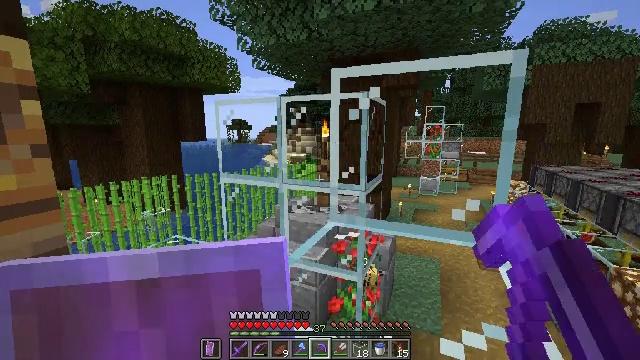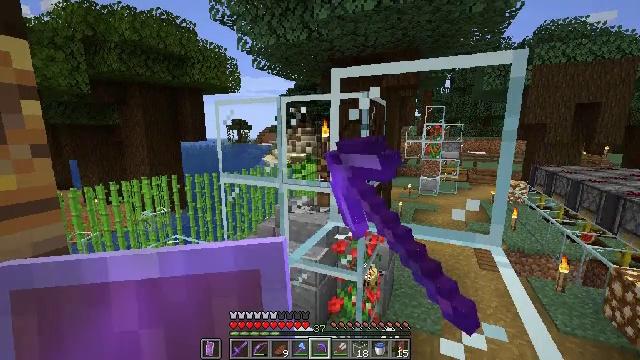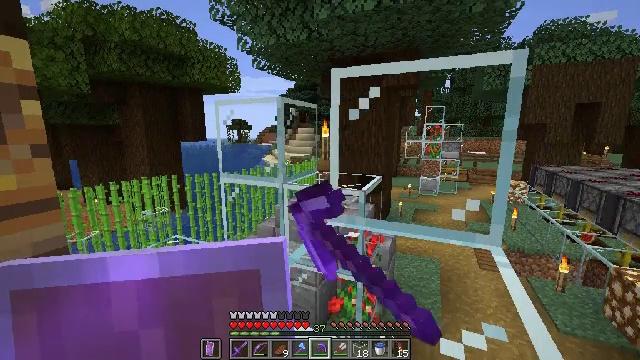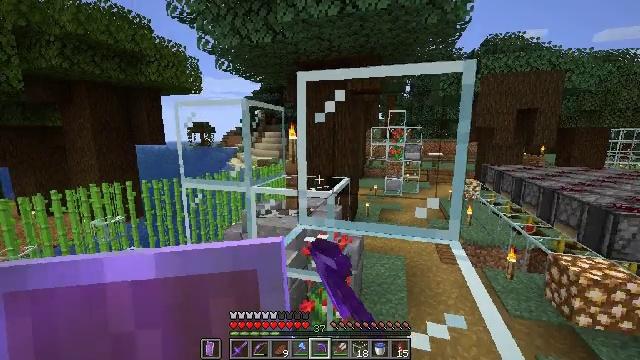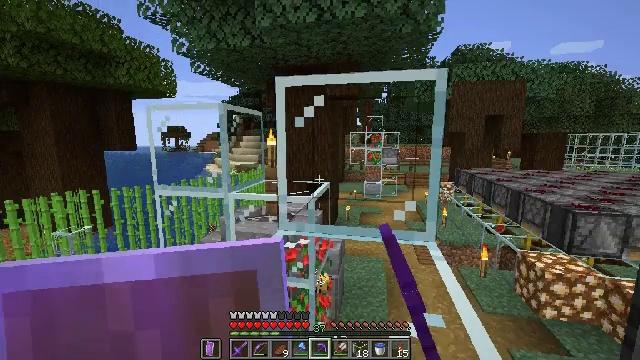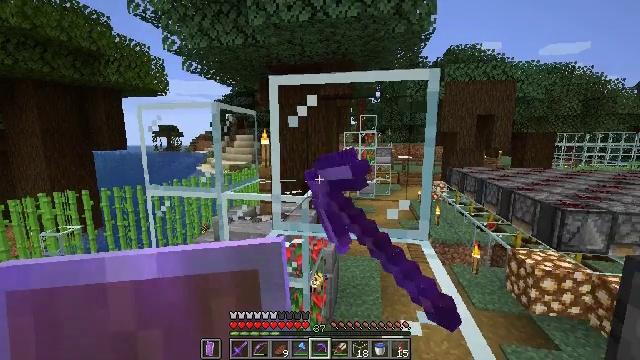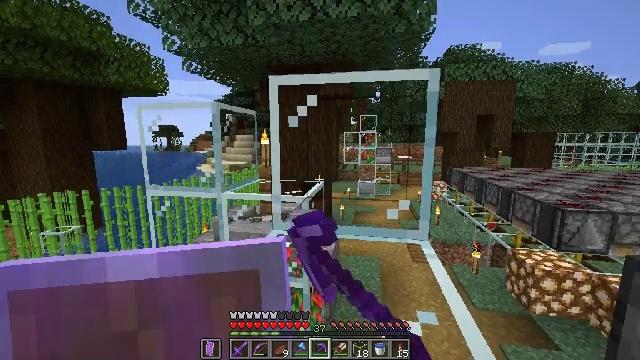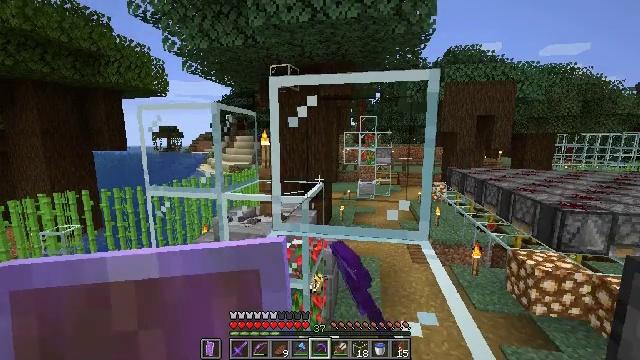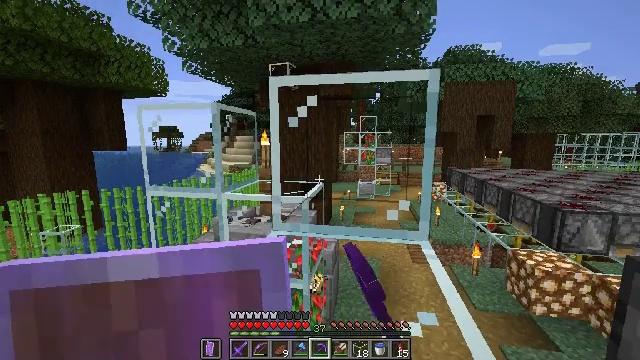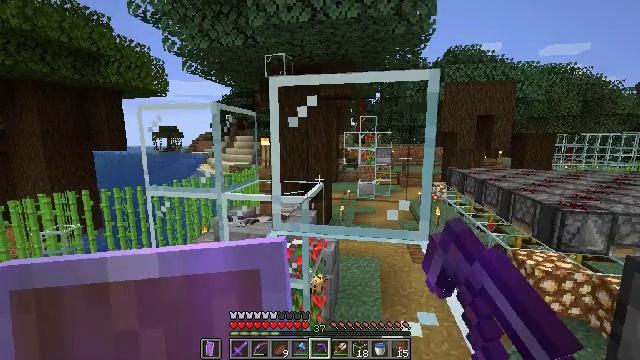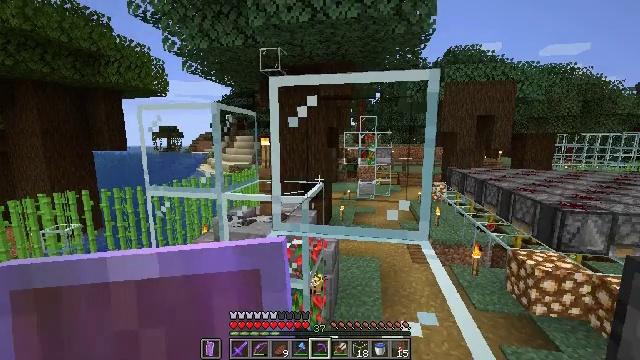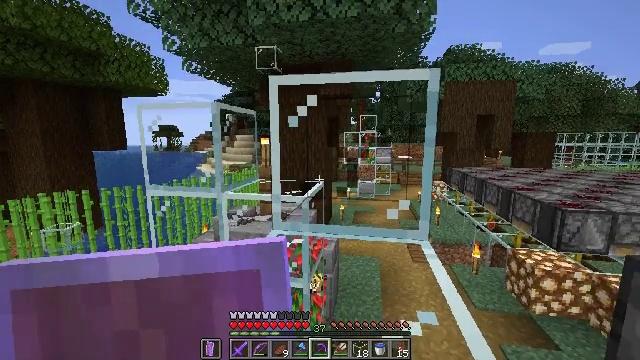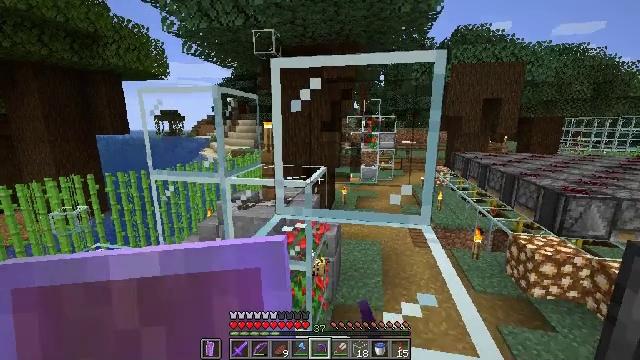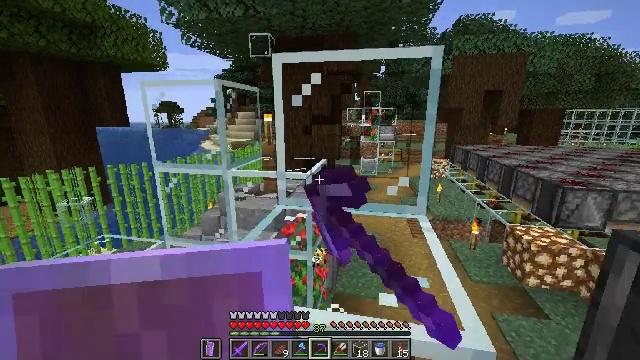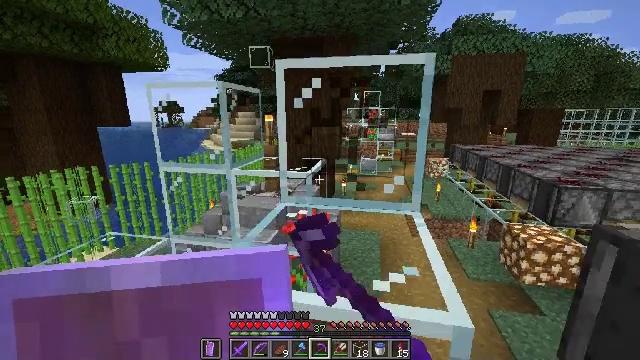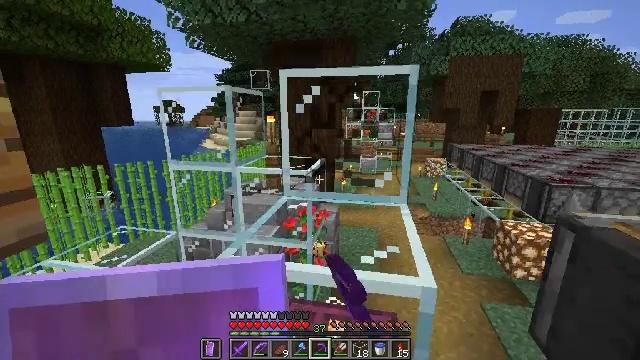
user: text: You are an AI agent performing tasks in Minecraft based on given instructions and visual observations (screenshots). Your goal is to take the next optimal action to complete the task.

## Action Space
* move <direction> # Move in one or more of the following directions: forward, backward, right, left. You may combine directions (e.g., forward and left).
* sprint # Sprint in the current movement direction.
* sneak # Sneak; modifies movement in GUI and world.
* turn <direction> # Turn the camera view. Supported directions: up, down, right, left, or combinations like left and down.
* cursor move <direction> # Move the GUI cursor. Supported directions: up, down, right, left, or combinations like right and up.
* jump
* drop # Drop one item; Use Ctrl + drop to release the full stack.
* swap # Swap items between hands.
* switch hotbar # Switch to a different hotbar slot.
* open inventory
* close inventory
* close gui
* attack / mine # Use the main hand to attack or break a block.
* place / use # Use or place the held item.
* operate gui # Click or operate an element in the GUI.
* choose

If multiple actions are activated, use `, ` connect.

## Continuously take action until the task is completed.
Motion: motion action
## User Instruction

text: Attack the glass to break it.
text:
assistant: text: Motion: attack / mine
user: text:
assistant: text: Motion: attack / mine
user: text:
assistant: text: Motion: turn right, attack / mine
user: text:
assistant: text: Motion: turn right and up, attack / mine
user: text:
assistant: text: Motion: turn right, attack / mine
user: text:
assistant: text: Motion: attack / mine
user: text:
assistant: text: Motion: attack / mine
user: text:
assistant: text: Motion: attack / mine
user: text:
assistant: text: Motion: attack / mine
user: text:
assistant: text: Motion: attack / mine
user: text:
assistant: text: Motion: attack / mine
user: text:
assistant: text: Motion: turn down, attack / mine
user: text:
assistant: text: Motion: move back, turn down, attack / mine
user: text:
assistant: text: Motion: move back, attack / mine
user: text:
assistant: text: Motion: move back, attack / mine
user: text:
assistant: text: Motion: attack / mine
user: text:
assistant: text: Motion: attack / mine
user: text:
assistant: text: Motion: attack / mine
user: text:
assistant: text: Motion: attack / mine
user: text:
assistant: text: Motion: attack / mine
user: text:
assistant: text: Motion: attack / mine
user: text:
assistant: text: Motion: turn down, attack / mine
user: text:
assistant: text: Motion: turn down, attack / mine
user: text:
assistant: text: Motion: attack / mine
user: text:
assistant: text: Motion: attack / mine
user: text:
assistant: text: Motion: attack / mine
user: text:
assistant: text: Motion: attack / mine
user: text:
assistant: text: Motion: attack / mine
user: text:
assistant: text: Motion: attack / mine
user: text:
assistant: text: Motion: attack / mine